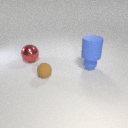
small blue rubber sphere to the right of large red metal sphere